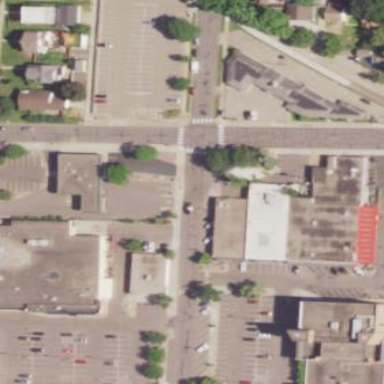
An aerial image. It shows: Retail building.